Question: My class filter doesn't work as expected, but I'm not certain why.
The route looks as follows:
'''
//Filter checks if the user is currently authenticated
Route::group(array('before' => 'auth'), function() {
Route::resource('organisers', 'OrganiserController');
});
'''
The filter class was properly linked:
Route::filter('auth', 'AuthFilter');
The filter class is also called as expected.
What is strange is that when the filter class returns an object (json response), it is immediately sent back to the client.
If I don't send back anything from the filter class (if there is no error), then Laravel4 throws an error, instead of executing the OrganiserController index method.
The url jumps to /login, but I have no idea why.
The error looks as follows:

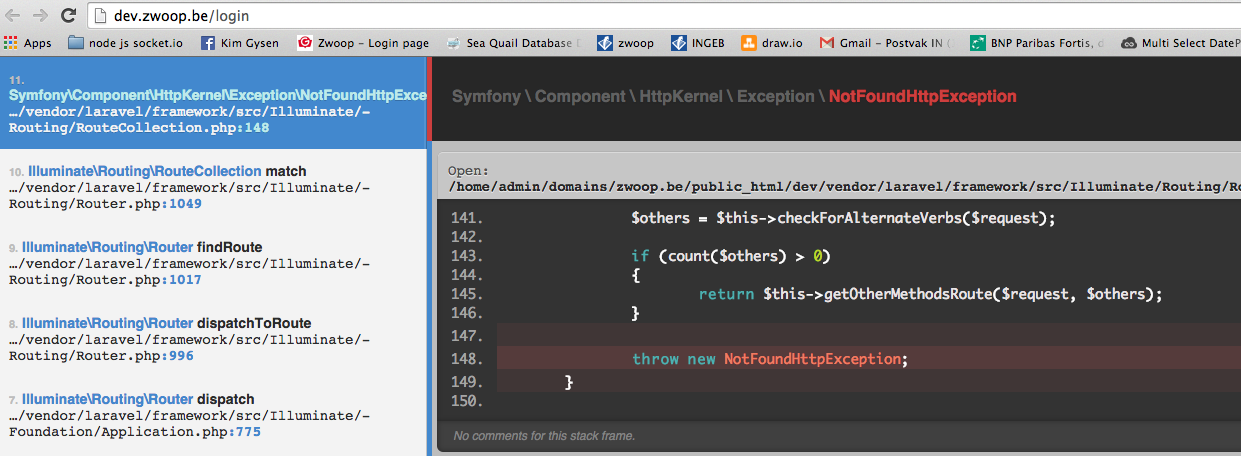
Answer: The 'auth' filter is actually working as expected. If you return anything from a filter (besides a 'return Redirect'), Laravel sends that response to the browser and ends your request. If a user is not logged in, then the 'auth' filter redirects to a '/login' route, which should contain your login page.
You can change the behavior of 'auth' in 'app/filters.php', but at the moment it's trying to find a login page that doesn't exist.